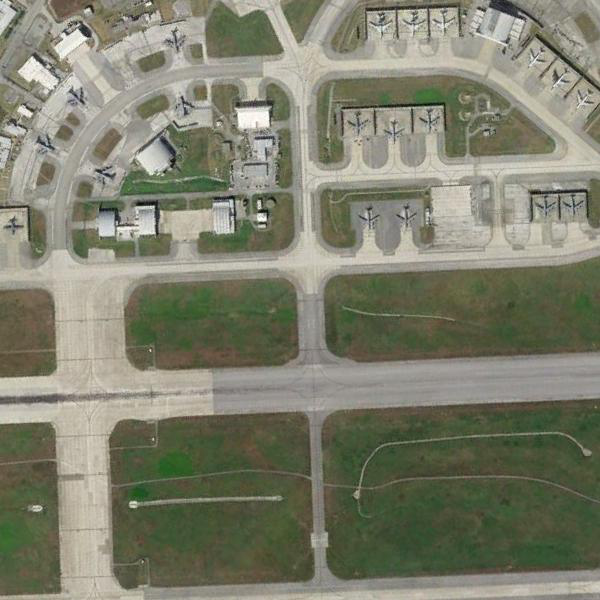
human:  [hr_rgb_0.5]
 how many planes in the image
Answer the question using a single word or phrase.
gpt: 14